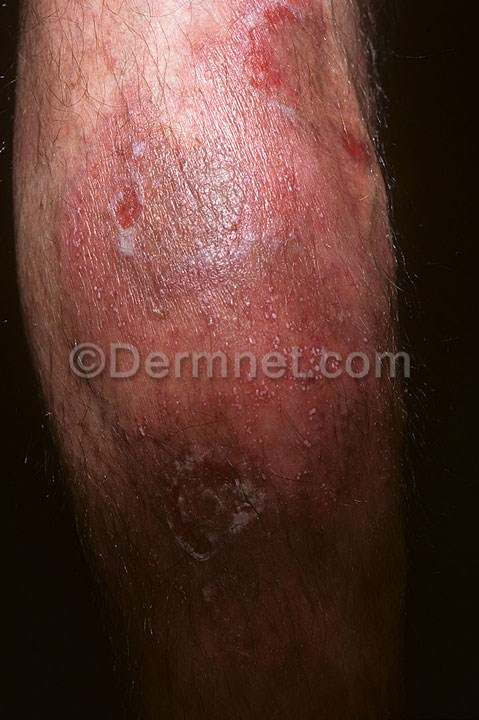
Disease: Psoriasis pictures Lichen Planus and related diseases